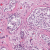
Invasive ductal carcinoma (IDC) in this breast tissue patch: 1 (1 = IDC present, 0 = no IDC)